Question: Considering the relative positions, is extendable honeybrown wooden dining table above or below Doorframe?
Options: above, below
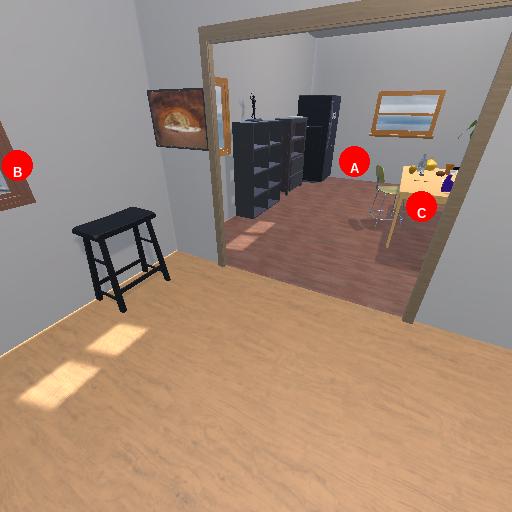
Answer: above